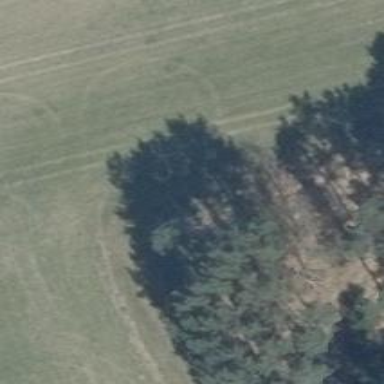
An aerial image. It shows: Hunting stand.